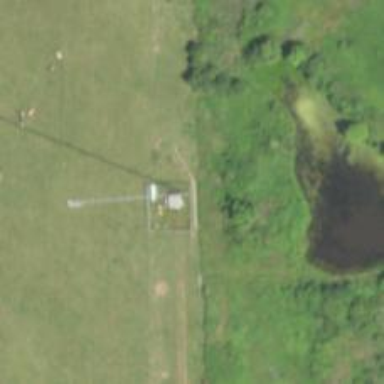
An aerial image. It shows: Man-made mast used for communication purposes.